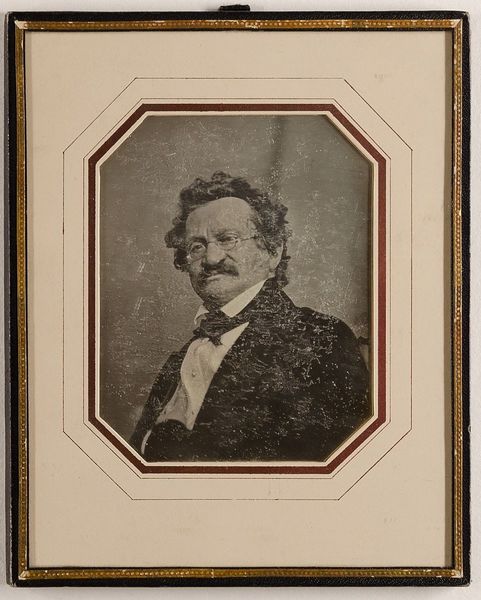
Titel: Der Satiriker Moritz Gottlieb Saphir (1795-1858)
Künstler: Carl Ferdinand Stelzner
Standort: Hamburg
Institution: Museum für Kunst und Gewerbe Hamburg
Schlagwörter: mann, person, brustbild, dichter, dreiviertelansicht, foto, fotografie, photographie, schriftsteller, autor, photo, lichtbild, daguerreotypie, historische, bildwerke, angewandte und bildende kunst, hessische systematik, persönlichkeit, porträtfotografie, porträtphotographie